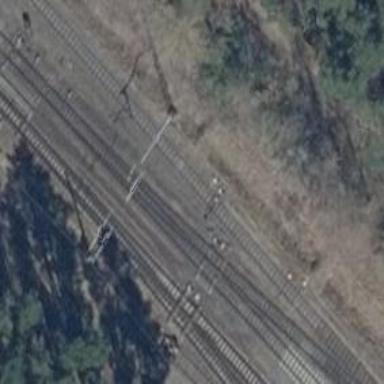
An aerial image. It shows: Wedge used for railway derailment.